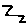
Label: zigzag